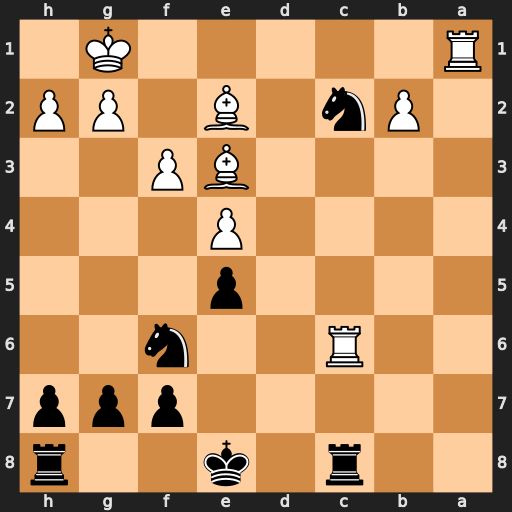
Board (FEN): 2r1k2r/5ppp/2R2n2/4p3/4P3/4BP2/1Pn1B1PP/R5K1
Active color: b
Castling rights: k
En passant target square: -
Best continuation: Rxc6 Ra8+ Ke7